Interaction volume radius: 5 \u00c5
Interaction volume height: 20 \u00c5
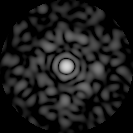
Disorder parameter: 0.8651